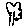
Label: tree